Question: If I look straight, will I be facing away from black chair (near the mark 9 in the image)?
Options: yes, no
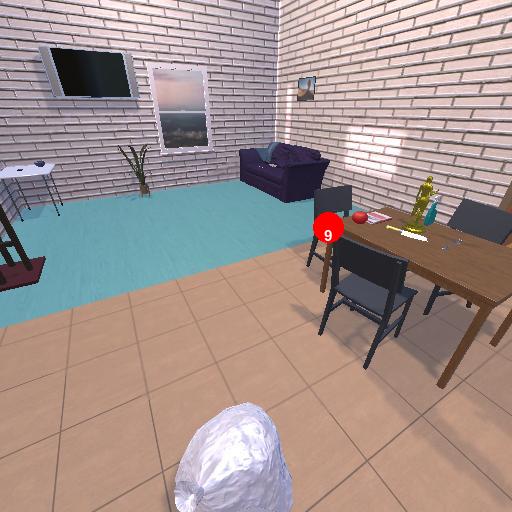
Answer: yes